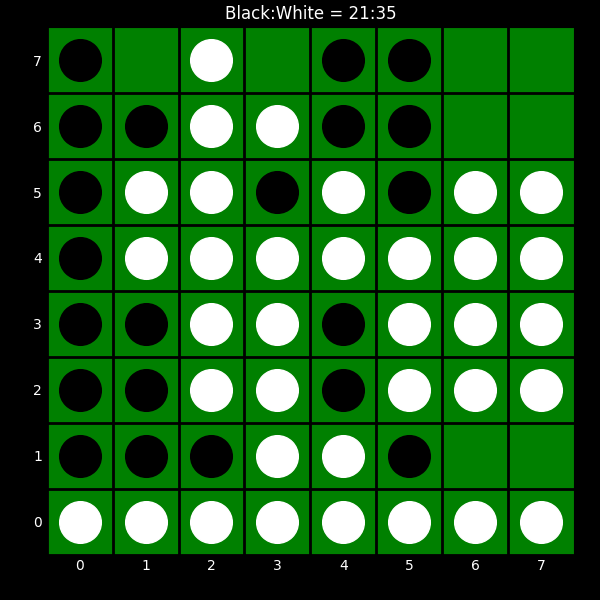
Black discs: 21
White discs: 35